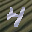
Label: 4